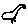
Label: bird